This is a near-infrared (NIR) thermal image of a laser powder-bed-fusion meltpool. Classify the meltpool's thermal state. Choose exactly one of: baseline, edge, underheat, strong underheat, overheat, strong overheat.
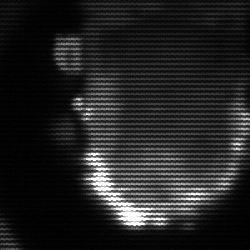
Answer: baseline